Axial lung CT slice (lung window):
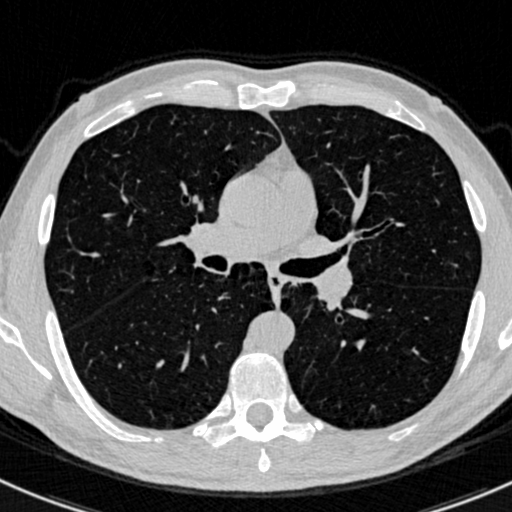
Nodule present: no